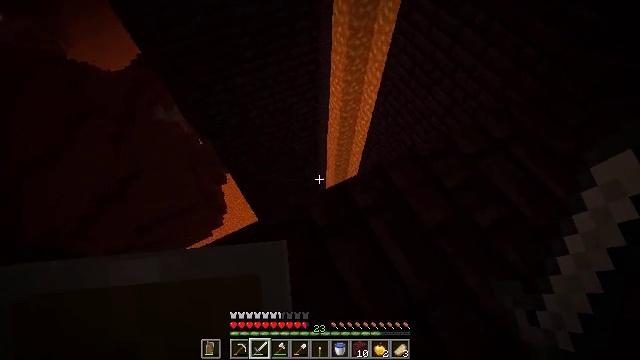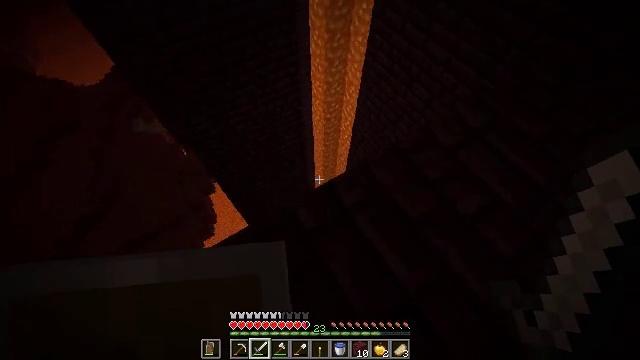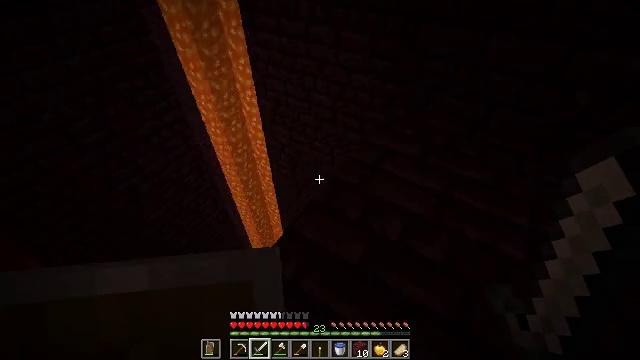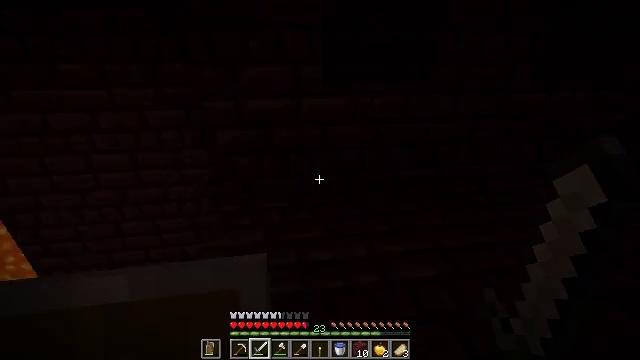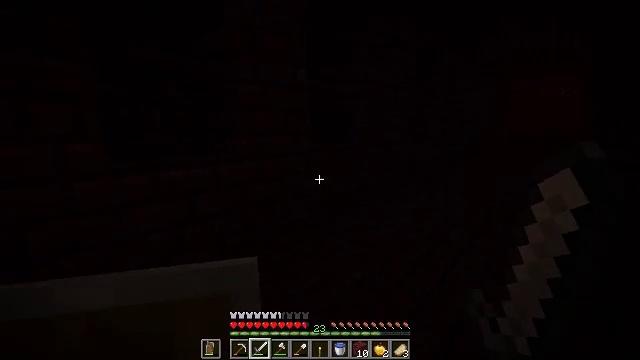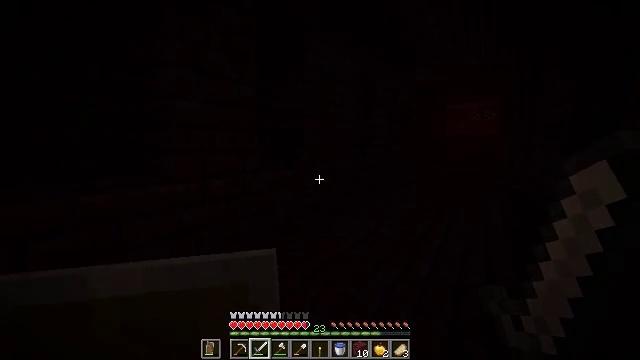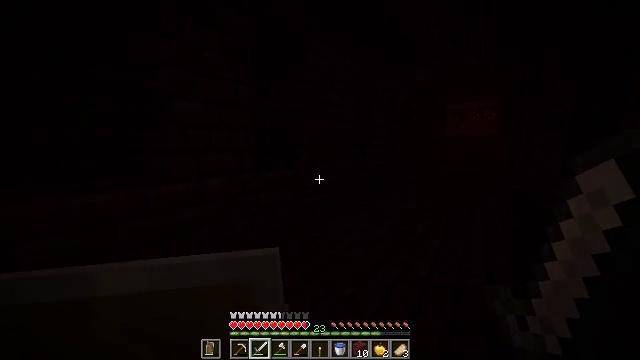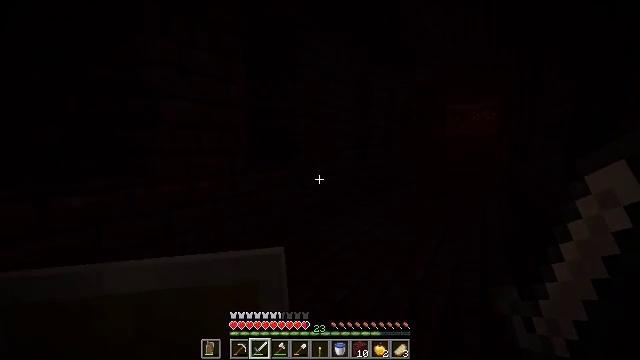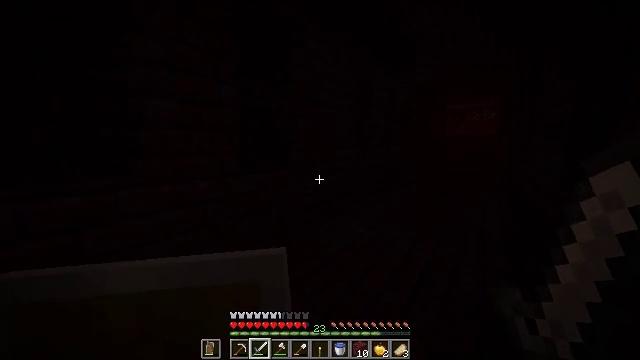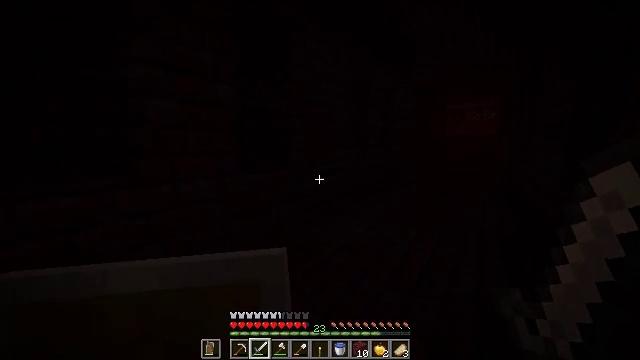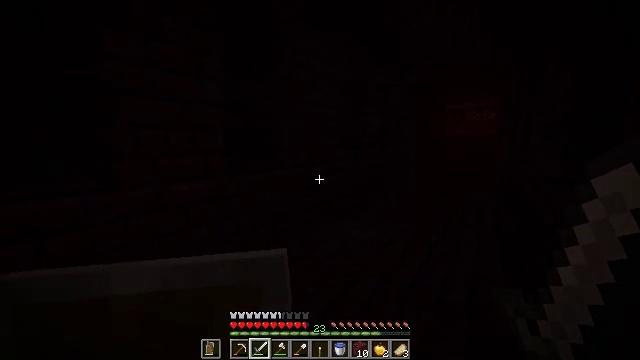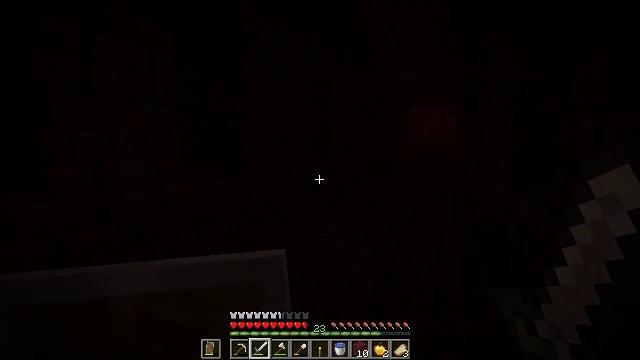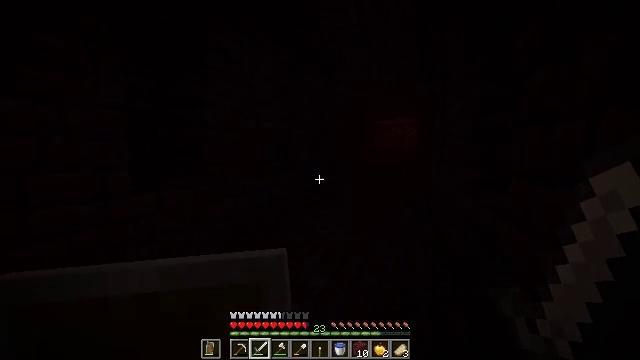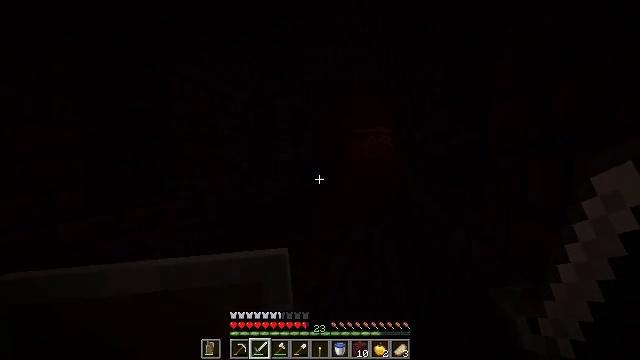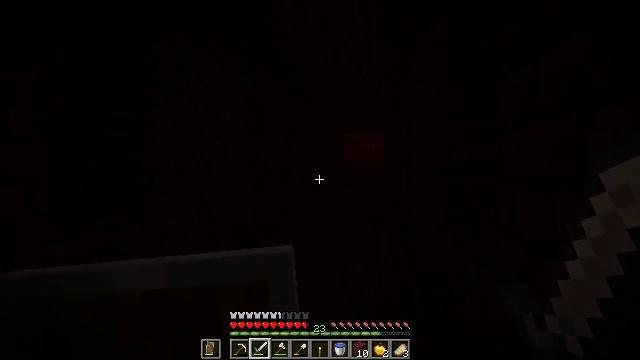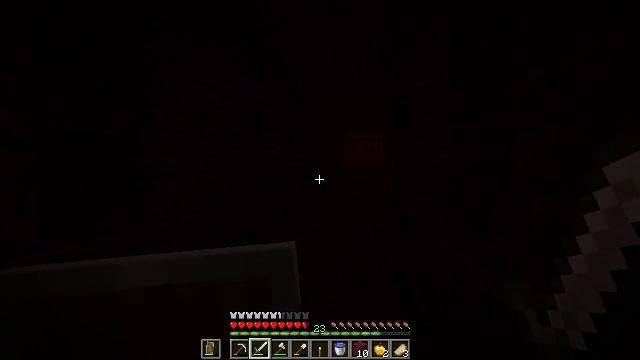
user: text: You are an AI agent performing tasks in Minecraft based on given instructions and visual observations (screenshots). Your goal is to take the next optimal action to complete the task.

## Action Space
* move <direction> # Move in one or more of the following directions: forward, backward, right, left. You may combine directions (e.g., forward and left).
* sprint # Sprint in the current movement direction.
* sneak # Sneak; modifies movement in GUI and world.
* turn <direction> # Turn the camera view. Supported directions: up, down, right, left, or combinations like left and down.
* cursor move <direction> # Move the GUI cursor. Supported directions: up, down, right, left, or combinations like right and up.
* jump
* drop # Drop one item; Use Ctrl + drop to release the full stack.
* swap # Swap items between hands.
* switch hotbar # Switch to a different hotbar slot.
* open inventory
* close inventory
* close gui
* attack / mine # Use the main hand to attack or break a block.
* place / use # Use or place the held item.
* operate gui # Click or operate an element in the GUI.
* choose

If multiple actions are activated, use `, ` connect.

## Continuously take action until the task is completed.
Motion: motion action
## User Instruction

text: Defeat a magma cube.
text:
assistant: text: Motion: move right, sneak, turn right
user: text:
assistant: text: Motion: move right, sneak, turn right and up
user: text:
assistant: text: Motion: move right, sneak, turn right and up
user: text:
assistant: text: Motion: move right, sneak, turn right and up
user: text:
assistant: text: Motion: move right, sneak, turn right and up
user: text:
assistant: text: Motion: move forward and move right, sneak
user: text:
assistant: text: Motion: move forward and move right, sneak
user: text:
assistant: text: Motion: move forward and move right, sneak
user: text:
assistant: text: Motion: move forward and move right, sneak
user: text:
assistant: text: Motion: move forward and move right, sneak
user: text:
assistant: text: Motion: move forward and move right, sneak, turn right
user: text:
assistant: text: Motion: move forward, turn right and up
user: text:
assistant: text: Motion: move forward, turn right and up
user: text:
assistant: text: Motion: move forward, turn right
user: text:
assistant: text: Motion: move forward, sprint
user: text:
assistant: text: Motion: move forward, sprint
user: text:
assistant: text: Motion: move forward, sprint, turn right
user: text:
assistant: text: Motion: move forward, sprint, turn right
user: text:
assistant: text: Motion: move forward, sprint
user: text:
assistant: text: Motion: move forward, sprint
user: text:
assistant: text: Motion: move forward, sprint
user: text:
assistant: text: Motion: move forward, sprint
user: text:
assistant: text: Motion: move forward, sprint, jump
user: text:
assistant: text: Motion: move forward, sprint, jump
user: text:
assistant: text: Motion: move forward, sprint, jump
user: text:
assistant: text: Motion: move forward, sprint, jump
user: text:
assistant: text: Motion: move forward, sprint, jump
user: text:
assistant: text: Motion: move forward, sprint, jump
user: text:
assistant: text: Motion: move forward, sprint, turn down, jump
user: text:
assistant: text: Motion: move forward, sprint, jump